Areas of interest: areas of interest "Chenghua District Center for Disease Control and Prevention"
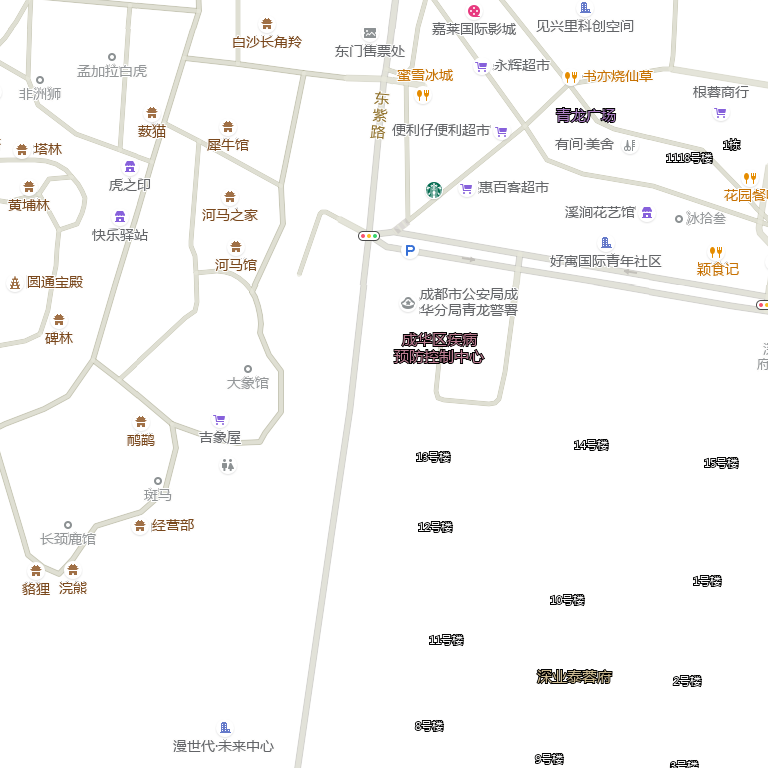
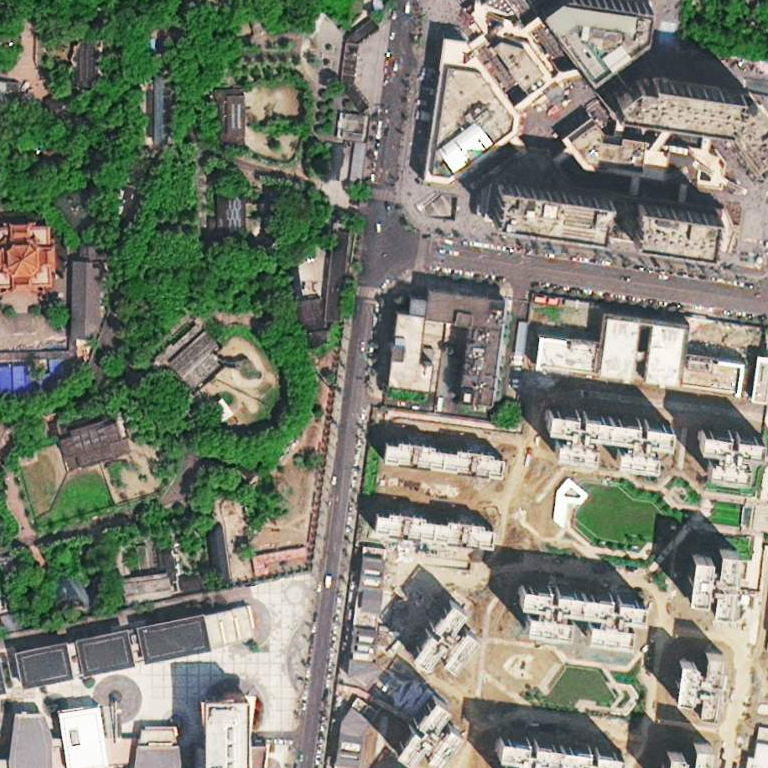